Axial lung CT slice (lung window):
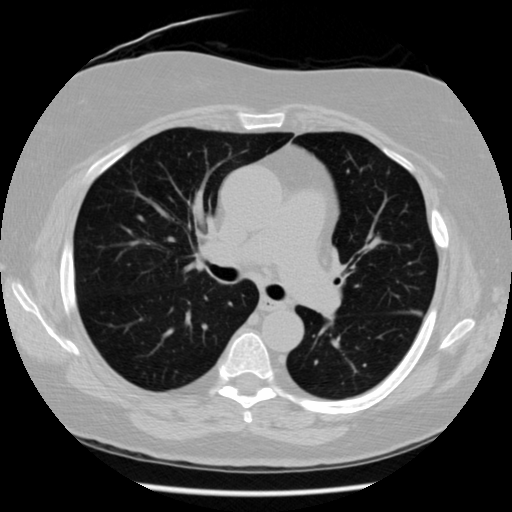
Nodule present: no